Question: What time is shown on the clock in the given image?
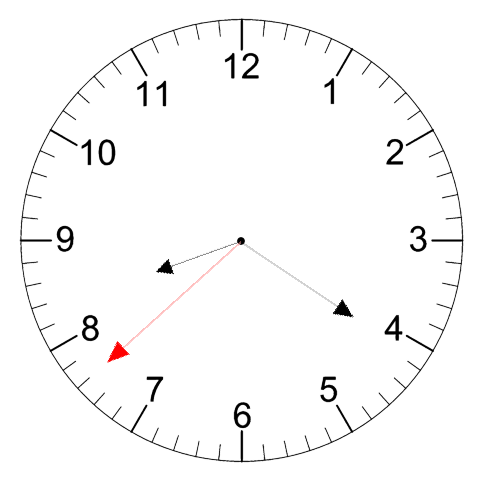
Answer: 08:20:38